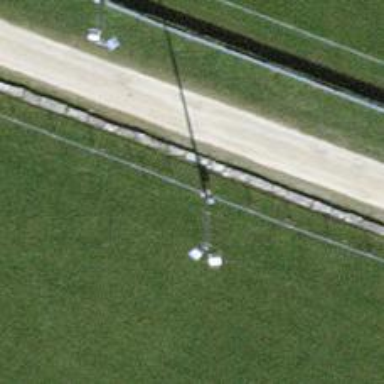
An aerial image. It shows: Mast structure.